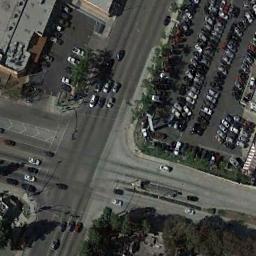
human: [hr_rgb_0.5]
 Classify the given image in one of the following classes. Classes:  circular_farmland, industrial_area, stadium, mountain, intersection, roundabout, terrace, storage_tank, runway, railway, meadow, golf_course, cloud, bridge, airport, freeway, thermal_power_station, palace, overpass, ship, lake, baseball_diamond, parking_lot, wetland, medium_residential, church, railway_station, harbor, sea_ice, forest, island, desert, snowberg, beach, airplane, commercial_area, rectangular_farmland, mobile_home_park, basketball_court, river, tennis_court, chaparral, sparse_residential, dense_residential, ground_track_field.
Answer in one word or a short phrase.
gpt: intersection